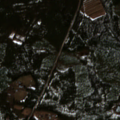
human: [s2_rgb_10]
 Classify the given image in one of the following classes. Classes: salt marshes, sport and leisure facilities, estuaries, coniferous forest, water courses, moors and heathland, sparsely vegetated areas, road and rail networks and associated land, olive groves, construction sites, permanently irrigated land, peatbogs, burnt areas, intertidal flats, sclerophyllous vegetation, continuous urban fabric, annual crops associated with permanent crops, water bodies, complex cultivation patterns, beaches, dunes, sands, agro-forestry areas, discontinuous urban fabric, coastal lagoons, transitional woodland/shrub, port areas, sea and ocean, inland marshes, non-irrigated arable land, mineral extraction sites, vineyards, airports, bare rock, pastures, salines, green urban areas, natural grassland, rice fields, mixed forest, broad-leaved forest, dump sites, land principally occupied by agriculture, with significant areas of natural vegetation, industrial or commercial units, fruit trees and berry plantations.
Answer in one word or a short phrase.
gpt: coniferous forest, mixed forest, transitional woodland/shrub